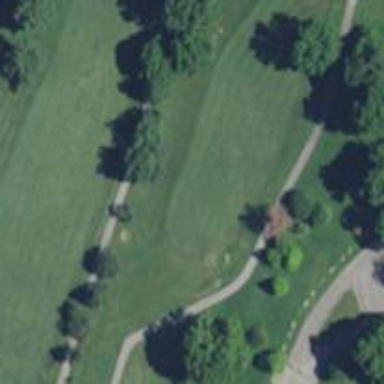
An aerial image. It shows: Golf hole.